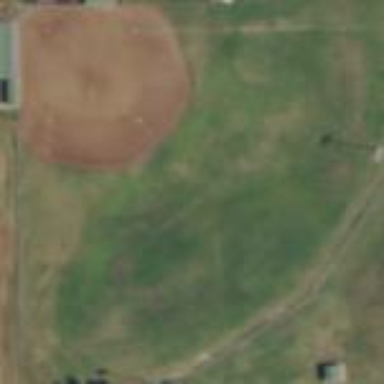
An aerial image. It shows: Baseball pitch for leisure land.